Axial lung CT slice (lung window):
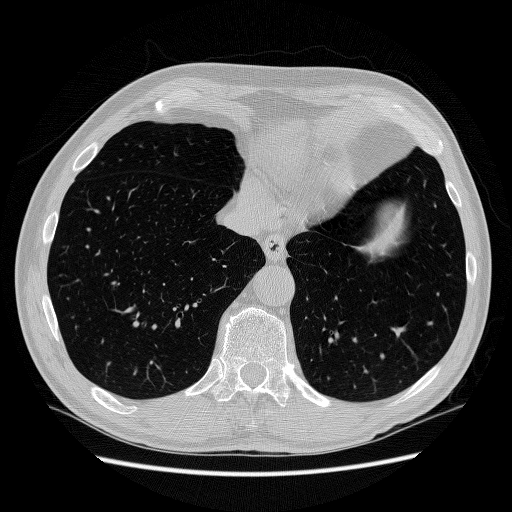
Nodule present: no